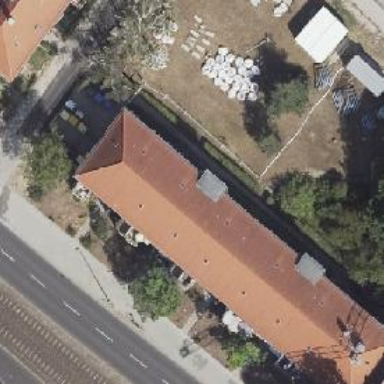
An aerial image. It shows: Hipped roof apartment building.